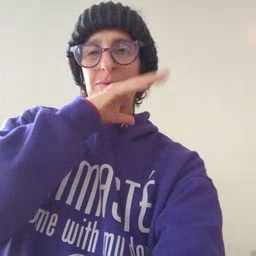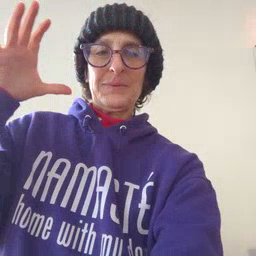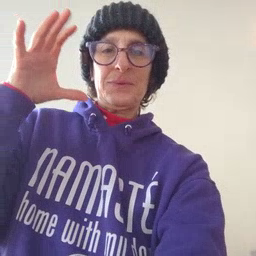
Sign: balloon